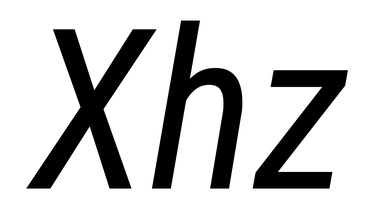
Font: Roboto-Italic_Condensed_Italic